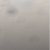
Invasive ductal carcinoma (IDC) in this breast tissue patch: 0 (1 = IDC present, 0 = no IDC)